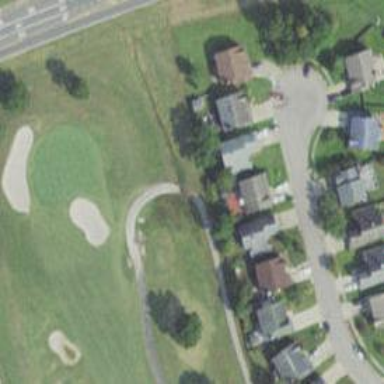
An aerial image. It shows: Path for golf carts.